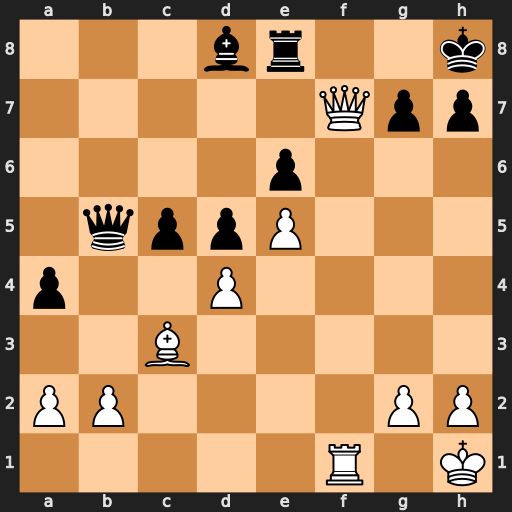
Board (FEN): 3br2k/5Qpp/4p3/1qppP3/p2P4/2B5/PP4PP/5R1K
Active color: w
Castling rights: -
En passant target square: -
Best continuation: Qf8+ Rxf8 Rxf8#